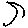
Label: moon